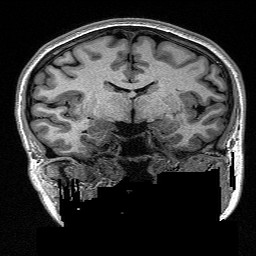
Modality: T1w
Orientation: sagittal
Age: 34
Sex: male